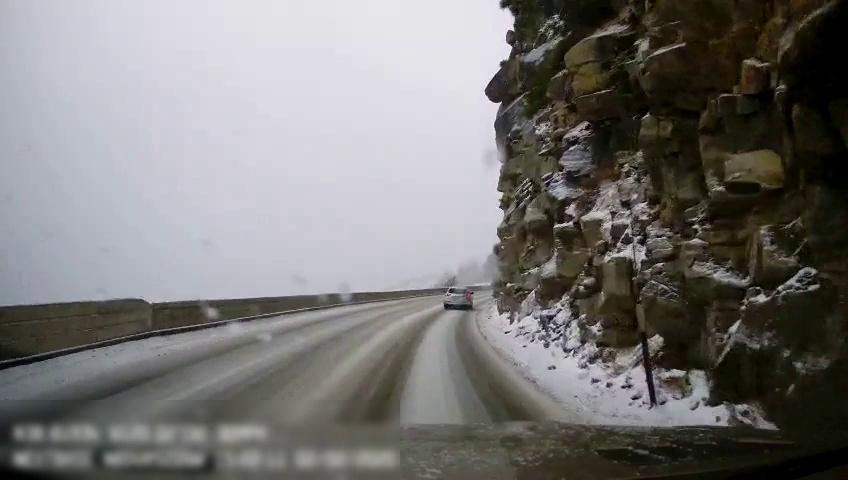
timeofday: Day
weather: Snowy
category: Drivable Space
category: Vehicles | SUV